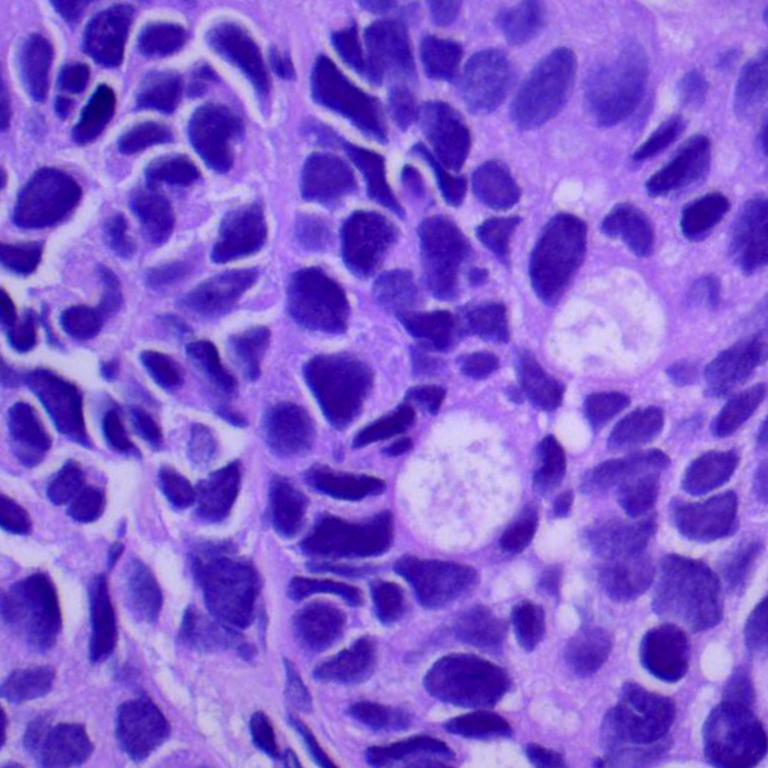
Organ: lung
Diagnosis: adenocarcinomas